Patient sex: F
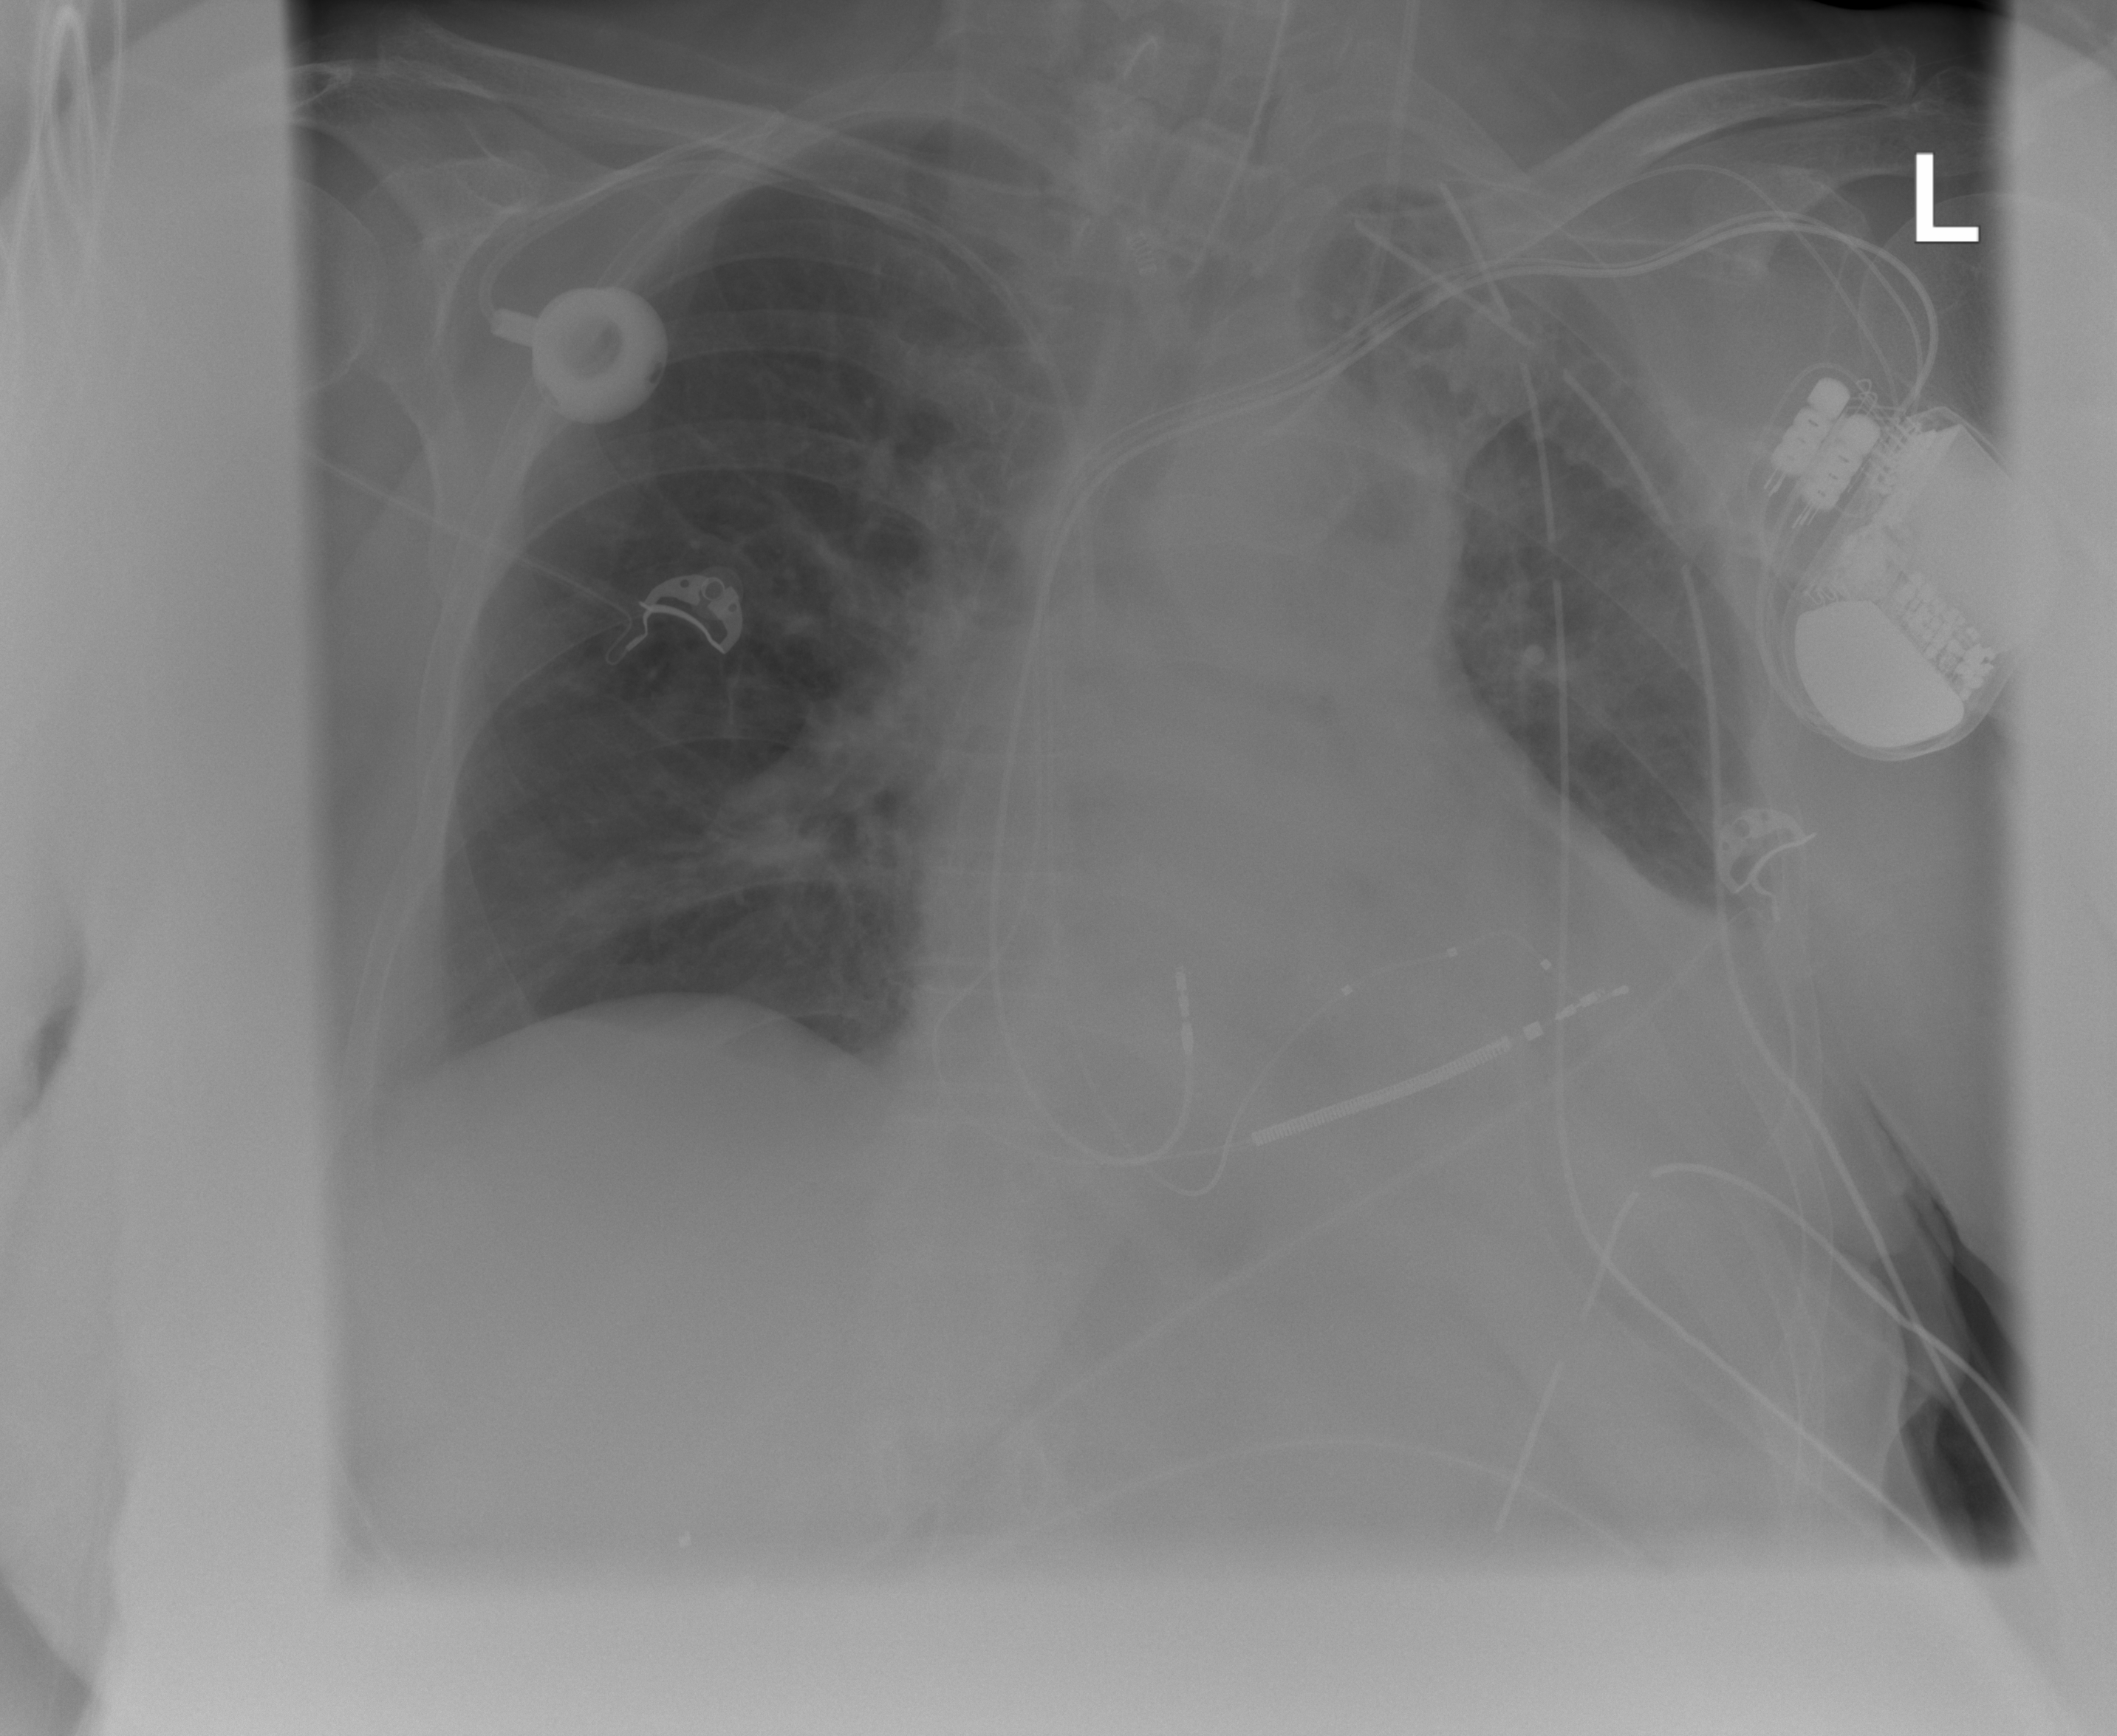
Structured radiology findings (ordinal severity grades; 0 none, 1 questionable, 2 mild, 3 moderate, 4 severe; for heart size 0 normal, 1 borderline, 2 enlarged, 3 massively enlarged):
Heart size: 2
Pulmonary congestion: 2
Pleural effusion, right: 0
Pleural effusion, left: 3
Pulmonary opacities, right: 0
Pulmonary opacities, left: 2
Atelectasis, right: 0
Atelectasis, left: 2